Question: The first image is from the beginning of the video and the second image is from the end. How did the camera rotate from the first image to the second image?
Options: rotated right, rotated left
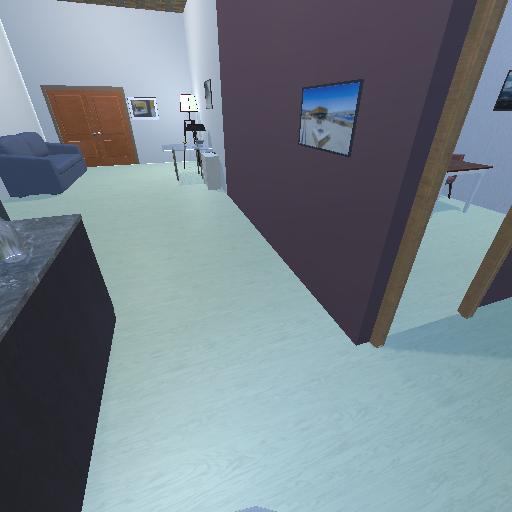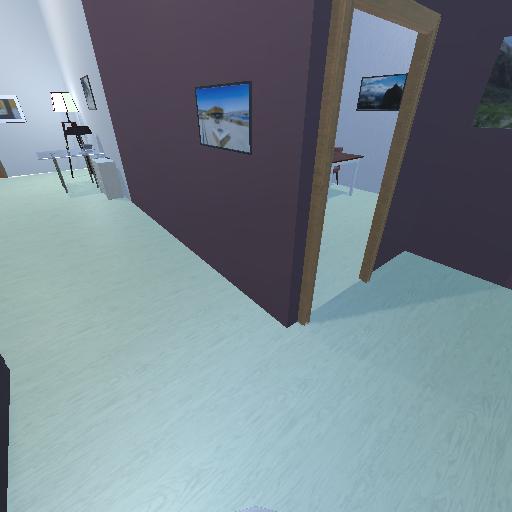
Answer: rotated right